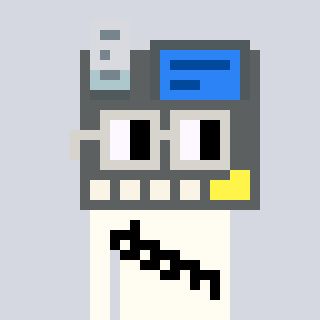
a pixel art character with square light gray glasses, a cash register-shaped head and a grayscale-colored body on a cool background